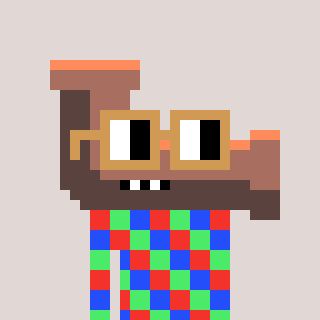
a pixel art character with square brown glasses, a pipe-shaped head and a yellow-colored body on a warm background